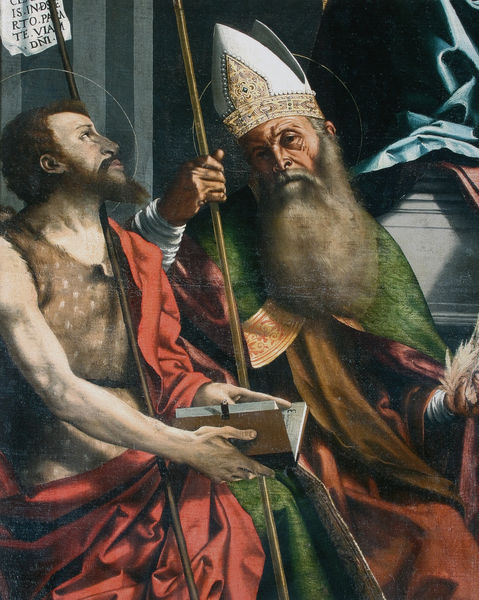
Titel: Sacra Conversazionen (Detail)
Künstler: Francesco Gualtieri
Standort: Ville del Monet (Tenno)
Institution: Sant'Antonio Abate
Schlagwörter: blau, gemälde, hand, mann, schatten, umhang, grün, sitzen, ausschnitt, braun, grau, hintergrund, hut, licht, marmor, männer, profil, vordergrund, weiss, blick, gebäude, rot, tuch, beige, malerei, alt, bart, bärte, hemd, jung, mütze, arm, arme, bibel, falten, gesicht, johannes, sockel, stein, täufer, vollbart, gesten, hände, kirche, gewand, gold, haare, kutte, mantel, stoff, gewänder, poträt, renaissance, traurig, stock, helldunkel, fell, schrift, unterhaltung, zwei, stab, violett, ausdruck, bischof, papst, detail, inschrift, mimik, oben, fleisch, alter, buch, glaube, text, gestik, beten, gebet, ölmalerei, brokat, altar, besorgt, heiligenschein, sarg, nimbus, priester, heiliger, mitra, tiara, tempel, heilige, dürer, schriftstück, pyramide, jünger, heilig, glauben, el greco, altarbild, latein, johannes der täufer, bischofsstab, evangelist, umhanf, attribute, kirchenväter, bischofsmütze, sünder, grünewald, mante, märthyrer, heiigenschein, serenité, sacraconversazione, taira